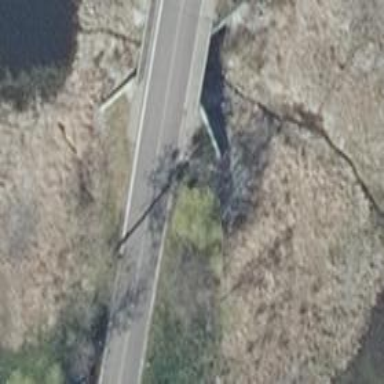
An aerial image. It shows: Secondary road on asphalt bridge.